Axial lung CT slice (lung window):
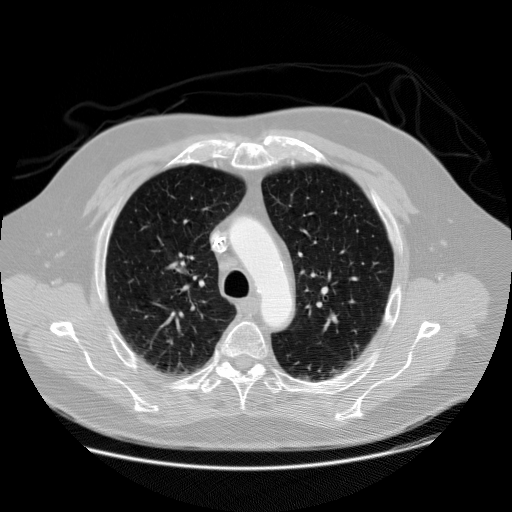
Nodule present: no